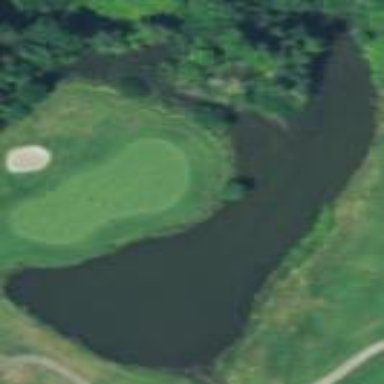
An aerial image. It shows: Water hazard on golf course. The hazard is natural water feature.